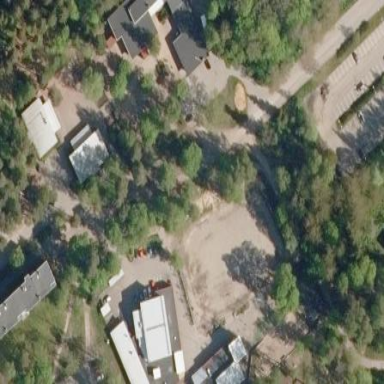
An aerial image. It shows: School.